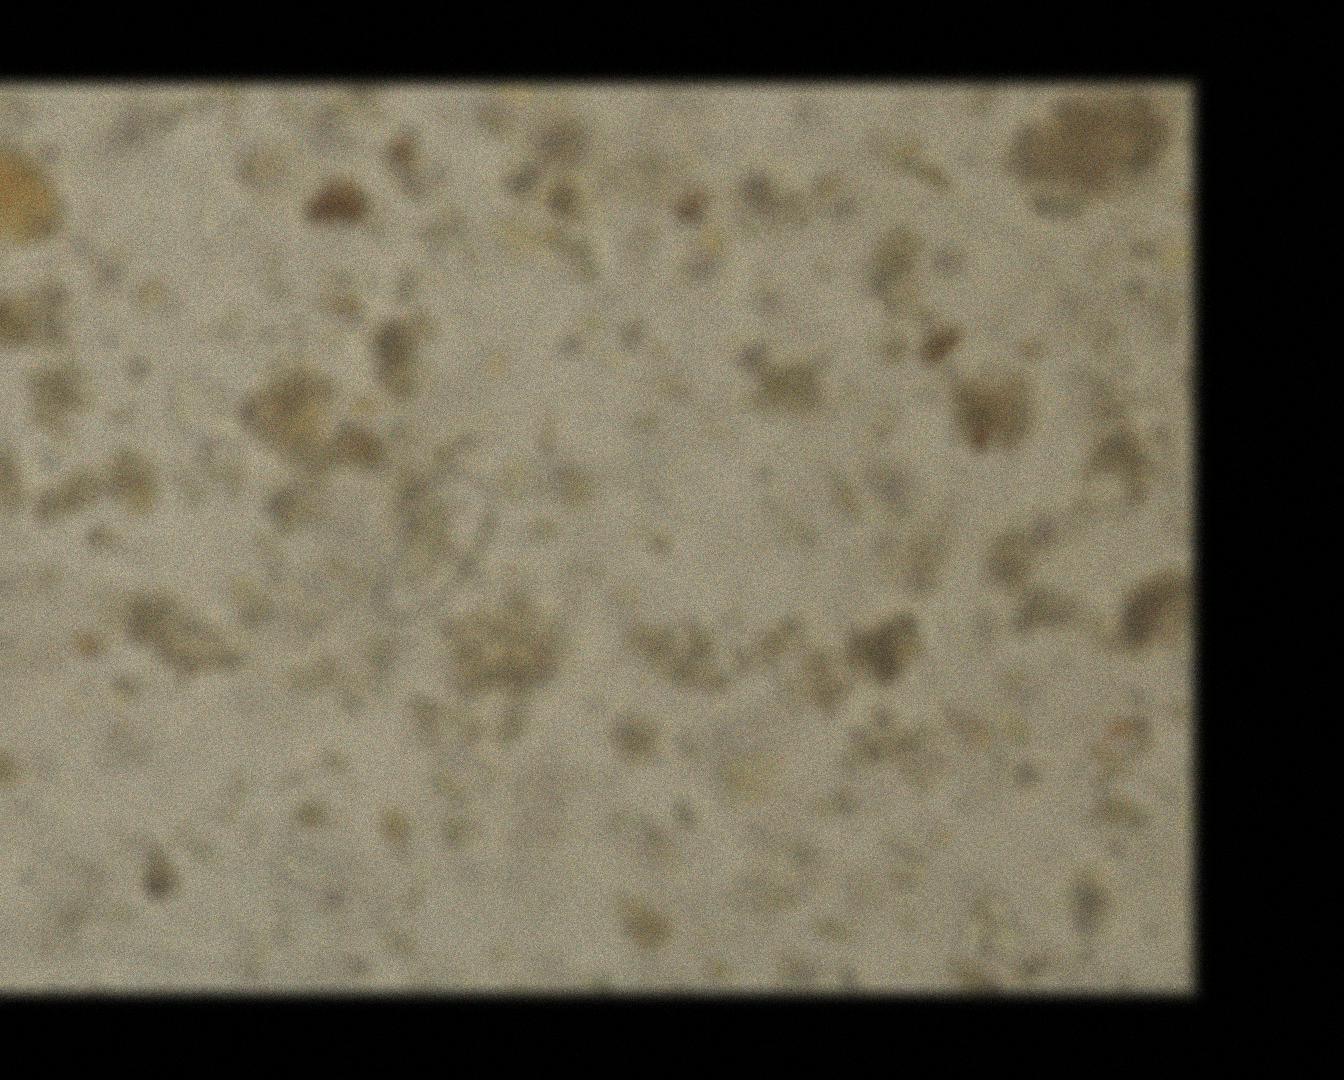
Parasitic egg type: Enterobius vermicularis